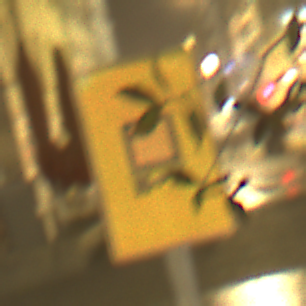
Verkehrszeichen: KennzeichnungspflichtigeFahrzeugeGefaehrlicheGueterOhnePfeilsymbol
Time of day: Night
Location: Outdoor (Urban)
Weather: Overcast
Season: NotSpecified
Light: Artificial